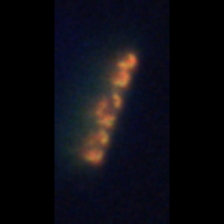
Taxon: Chaetoceros
Group: Diatoms